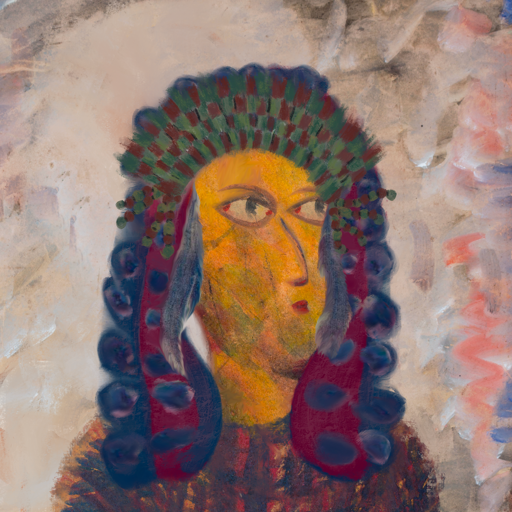
Background: Roy_Bahadur, Head And Neck Side: Gypsy_Mother, Face Side: GypsyMother, Bust: In_The_Sun, Hair Side: Hill_Girl, Head Accessory: After_Raid_Crown, Second Necklace: Blank, Necklace: Blank, Baby: Blank